Interaction volume radius: 10 \u00c5
Interaction volume height: 30 \u00c5
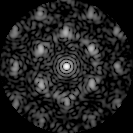
Disorder parameter: 0.5187